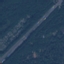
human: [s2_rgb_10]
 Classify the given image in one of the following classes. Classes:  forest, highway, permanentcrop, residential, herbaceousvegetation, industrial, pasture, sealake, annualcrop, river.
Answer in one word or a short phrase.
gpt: Highway